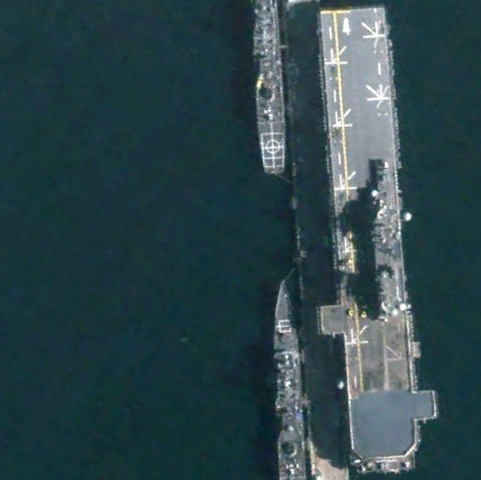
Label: assault